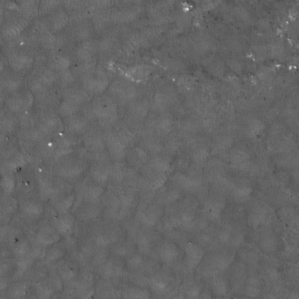
Label: non_frost